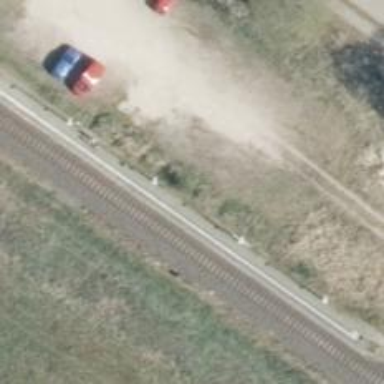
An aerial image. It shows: Milestone along the railway with catenary mast.